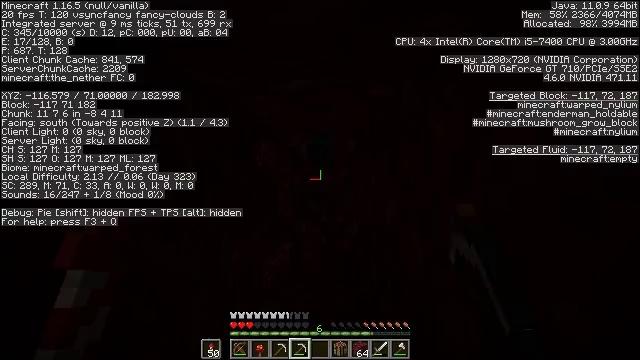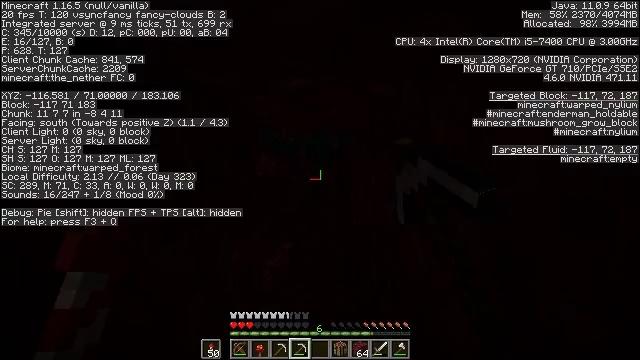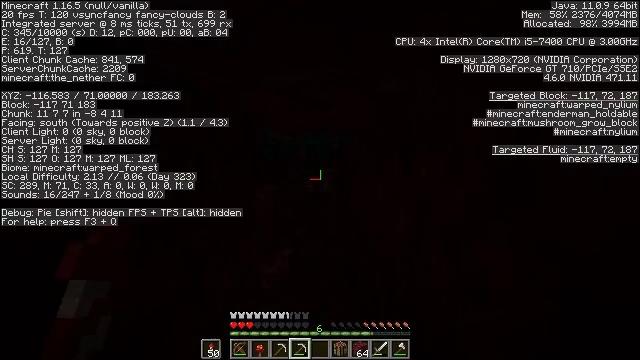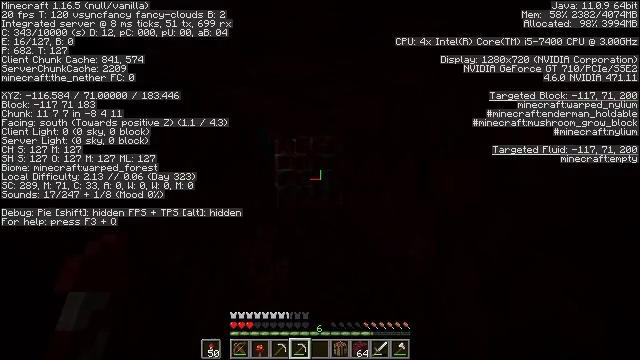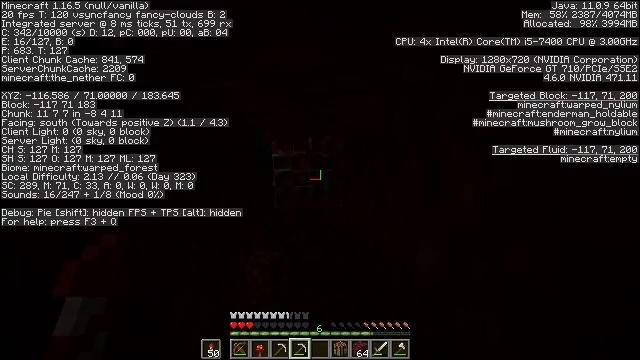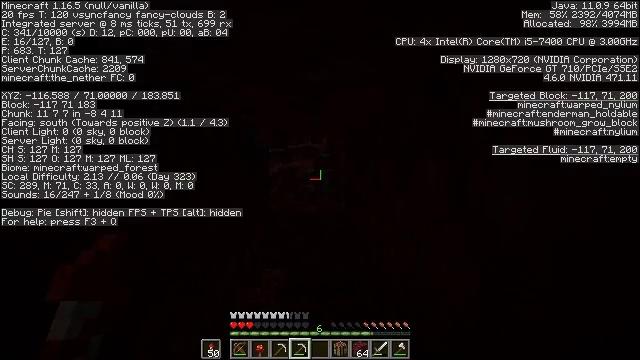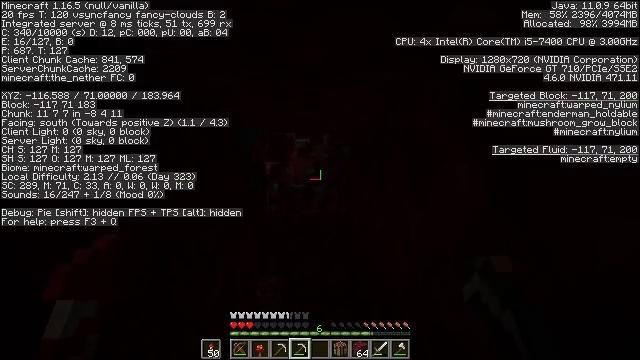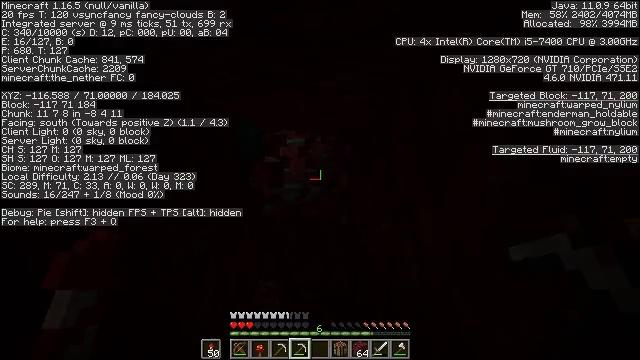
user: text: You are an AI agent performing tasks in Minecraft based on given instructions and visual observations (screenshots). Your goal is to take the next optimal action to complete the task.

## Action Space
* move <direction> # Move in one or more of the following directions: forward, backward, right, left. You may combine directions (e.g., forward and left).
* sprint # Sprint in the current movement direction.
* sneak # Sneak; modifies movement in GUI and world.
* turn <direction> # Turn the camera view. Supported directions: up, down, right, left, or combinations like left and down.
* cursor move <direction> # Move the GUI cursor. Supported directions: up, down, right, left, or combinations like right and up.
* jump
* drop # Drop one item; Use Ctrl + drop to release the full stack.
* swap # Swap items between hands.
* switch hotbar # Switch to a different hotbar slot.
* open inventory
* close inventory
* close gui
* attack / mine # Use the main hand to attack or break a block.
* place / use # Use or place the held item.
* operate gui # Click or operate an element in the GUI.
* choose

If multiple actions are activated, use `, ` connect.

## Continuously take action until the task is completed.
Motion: motion action
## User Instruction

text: Gather warped nylium from the ground.
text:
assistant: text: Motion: move forward, attack / mine
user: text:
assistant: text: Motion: move forward, attack / mine
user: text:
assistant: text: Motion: move forward, attack / mine
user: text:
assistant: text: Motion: move forward, attack / mine
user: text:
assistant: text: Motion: move forward, attack / mine
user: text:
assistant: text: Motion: attack / mine
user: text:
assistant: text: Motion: attack / mine
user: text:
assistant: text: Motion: attack / mine